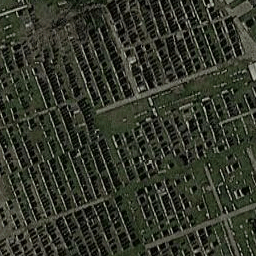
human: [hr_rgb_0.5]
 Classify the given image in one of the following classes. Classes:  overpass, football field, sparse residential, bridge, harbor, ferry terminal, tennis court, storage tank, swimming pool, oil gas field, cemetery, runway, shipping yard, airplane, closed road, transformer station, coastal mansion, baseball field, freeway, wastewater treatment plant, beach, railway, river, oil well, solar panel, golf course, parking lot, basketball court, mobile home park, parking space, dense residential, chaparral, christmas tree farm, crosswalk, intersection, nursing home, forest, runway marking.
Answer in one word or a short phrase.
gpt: cemetery